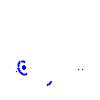
Particle: kaon